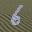
Label: 6